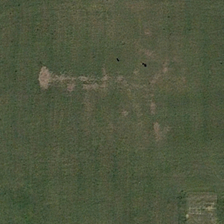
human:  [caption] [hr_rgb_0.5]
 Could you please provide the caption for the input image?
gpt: it is a light green meadow where several pitches of bald land scattered .

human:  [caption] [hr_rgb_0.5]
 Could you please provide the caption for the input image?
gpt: there is a meadow with stripes .

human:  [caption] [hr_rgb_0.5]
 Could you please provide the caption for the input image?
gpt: there is a meadow with stripes .

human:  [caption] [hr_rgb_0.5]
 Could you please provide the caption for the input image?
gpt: there is some bare land in the meadow .

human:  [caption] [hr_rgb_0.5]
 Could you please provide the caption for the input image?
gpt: it is a piece of green meadow .